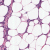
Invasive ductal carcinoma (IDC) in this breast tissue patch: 0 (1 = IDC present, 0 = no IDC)